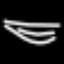
Label: line